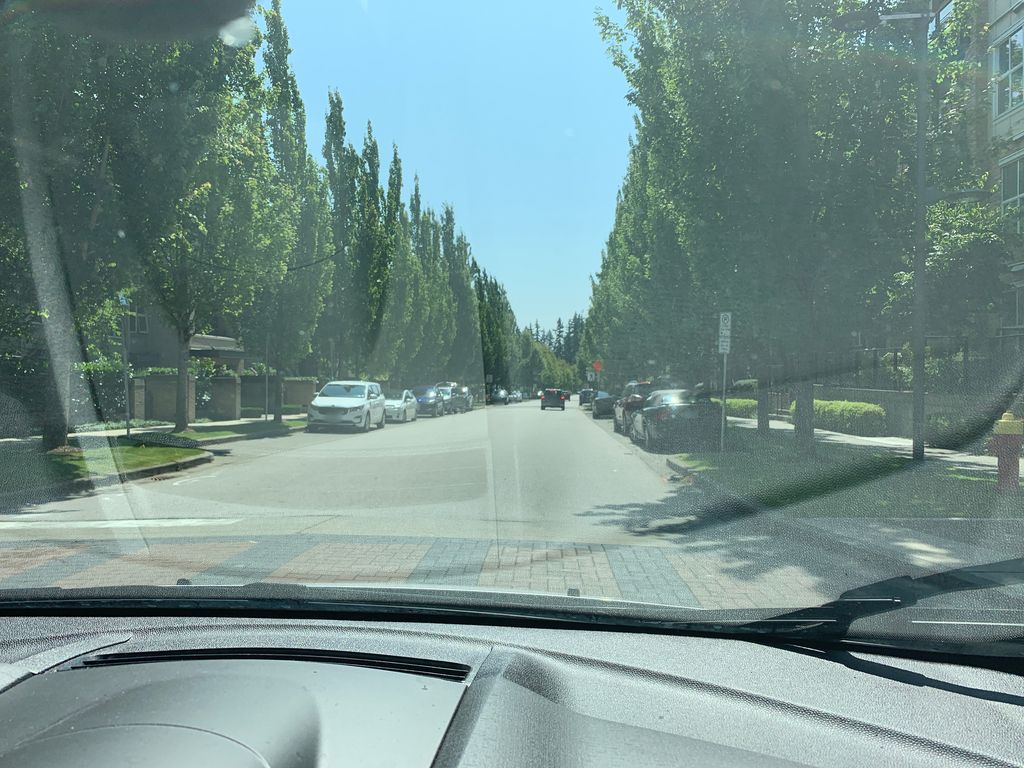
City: vancouver